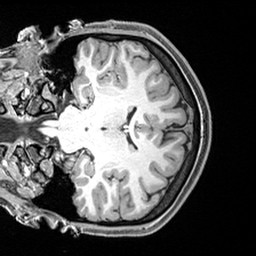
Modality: T1w
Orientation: coronal
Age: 21
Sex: female
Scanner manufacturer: siemens
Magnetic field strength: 3 T
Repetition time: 2.4 s
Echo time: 0.00217 s